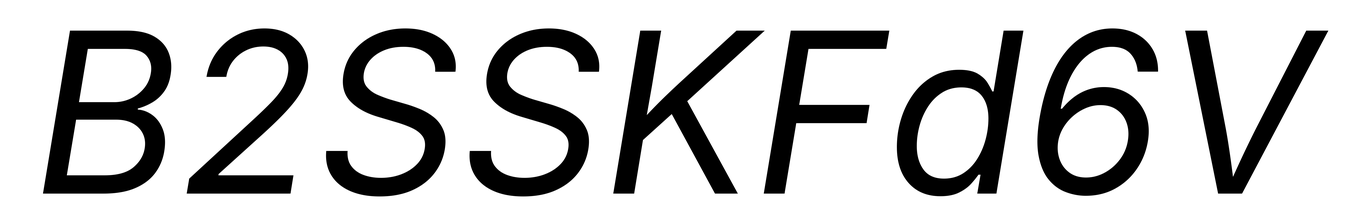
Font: Inter-Italic_Italic